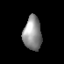
Tissue: prostate
Cell type: Myeloid cells
Senescence score: 0.3606
Nuclear area (px): 603
Mean DAPI intensity: 142.954